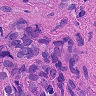
Metastatic tissue present: yes